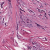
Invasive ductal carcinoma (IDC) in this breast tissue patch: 1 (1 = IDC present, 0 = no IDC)